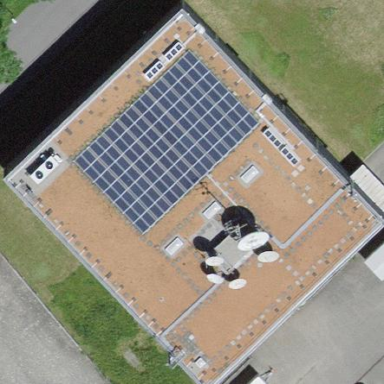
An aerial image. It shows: Industrial building with flat roof.